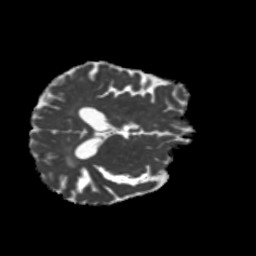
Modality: MD
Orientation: axial
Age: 43
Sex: male
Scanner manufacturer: siemens
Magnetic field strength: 3 T
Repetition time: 5.25 s
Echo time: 0.08 s